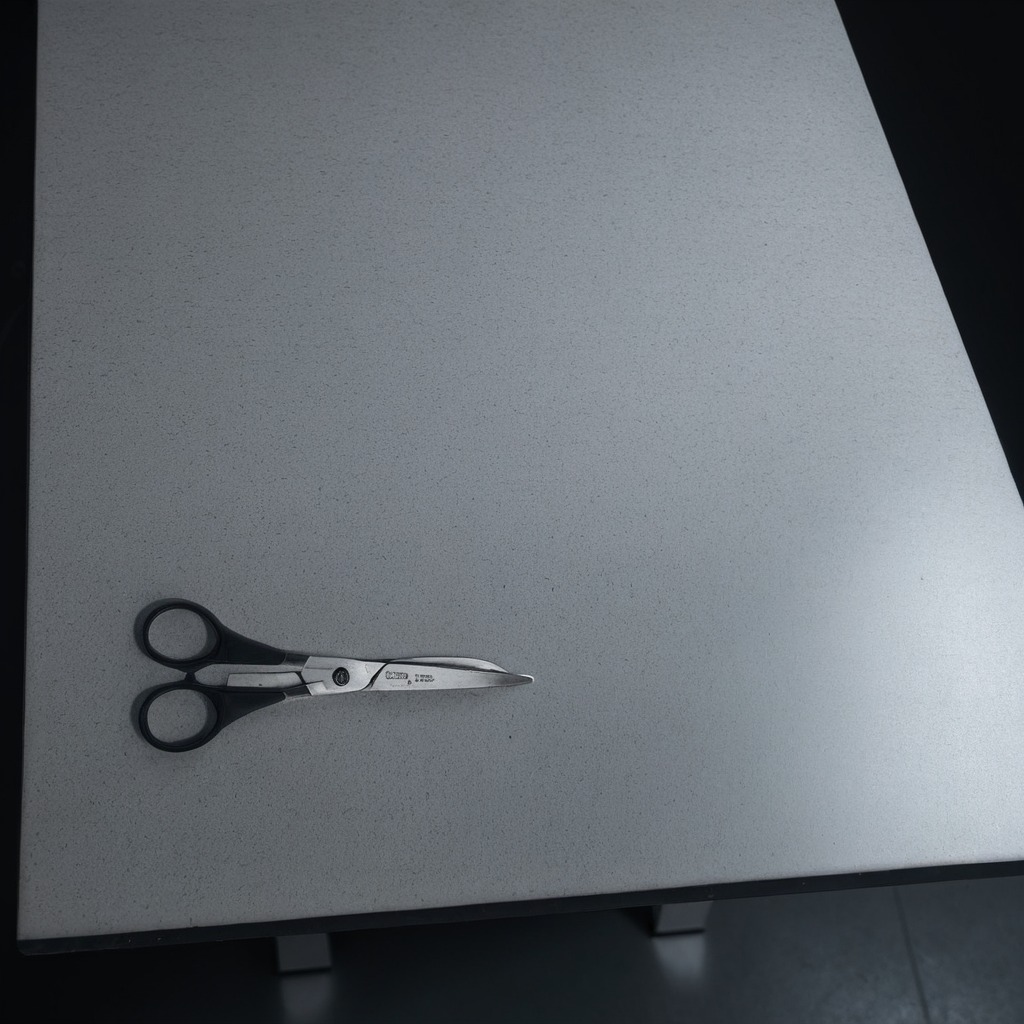
A scissor lies on the clean granite table inside a workshop at night dim ambient light soft shadows worn but